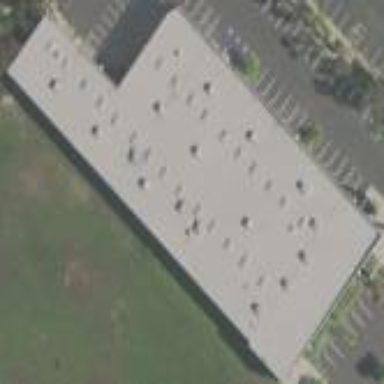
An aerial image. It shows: Warehouse.